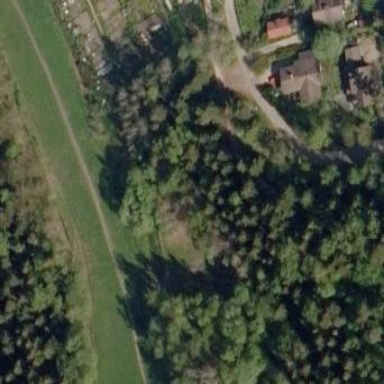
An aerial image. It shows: Fenced dog park for leisure activities on land.